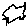
Label: cloud